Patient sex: M
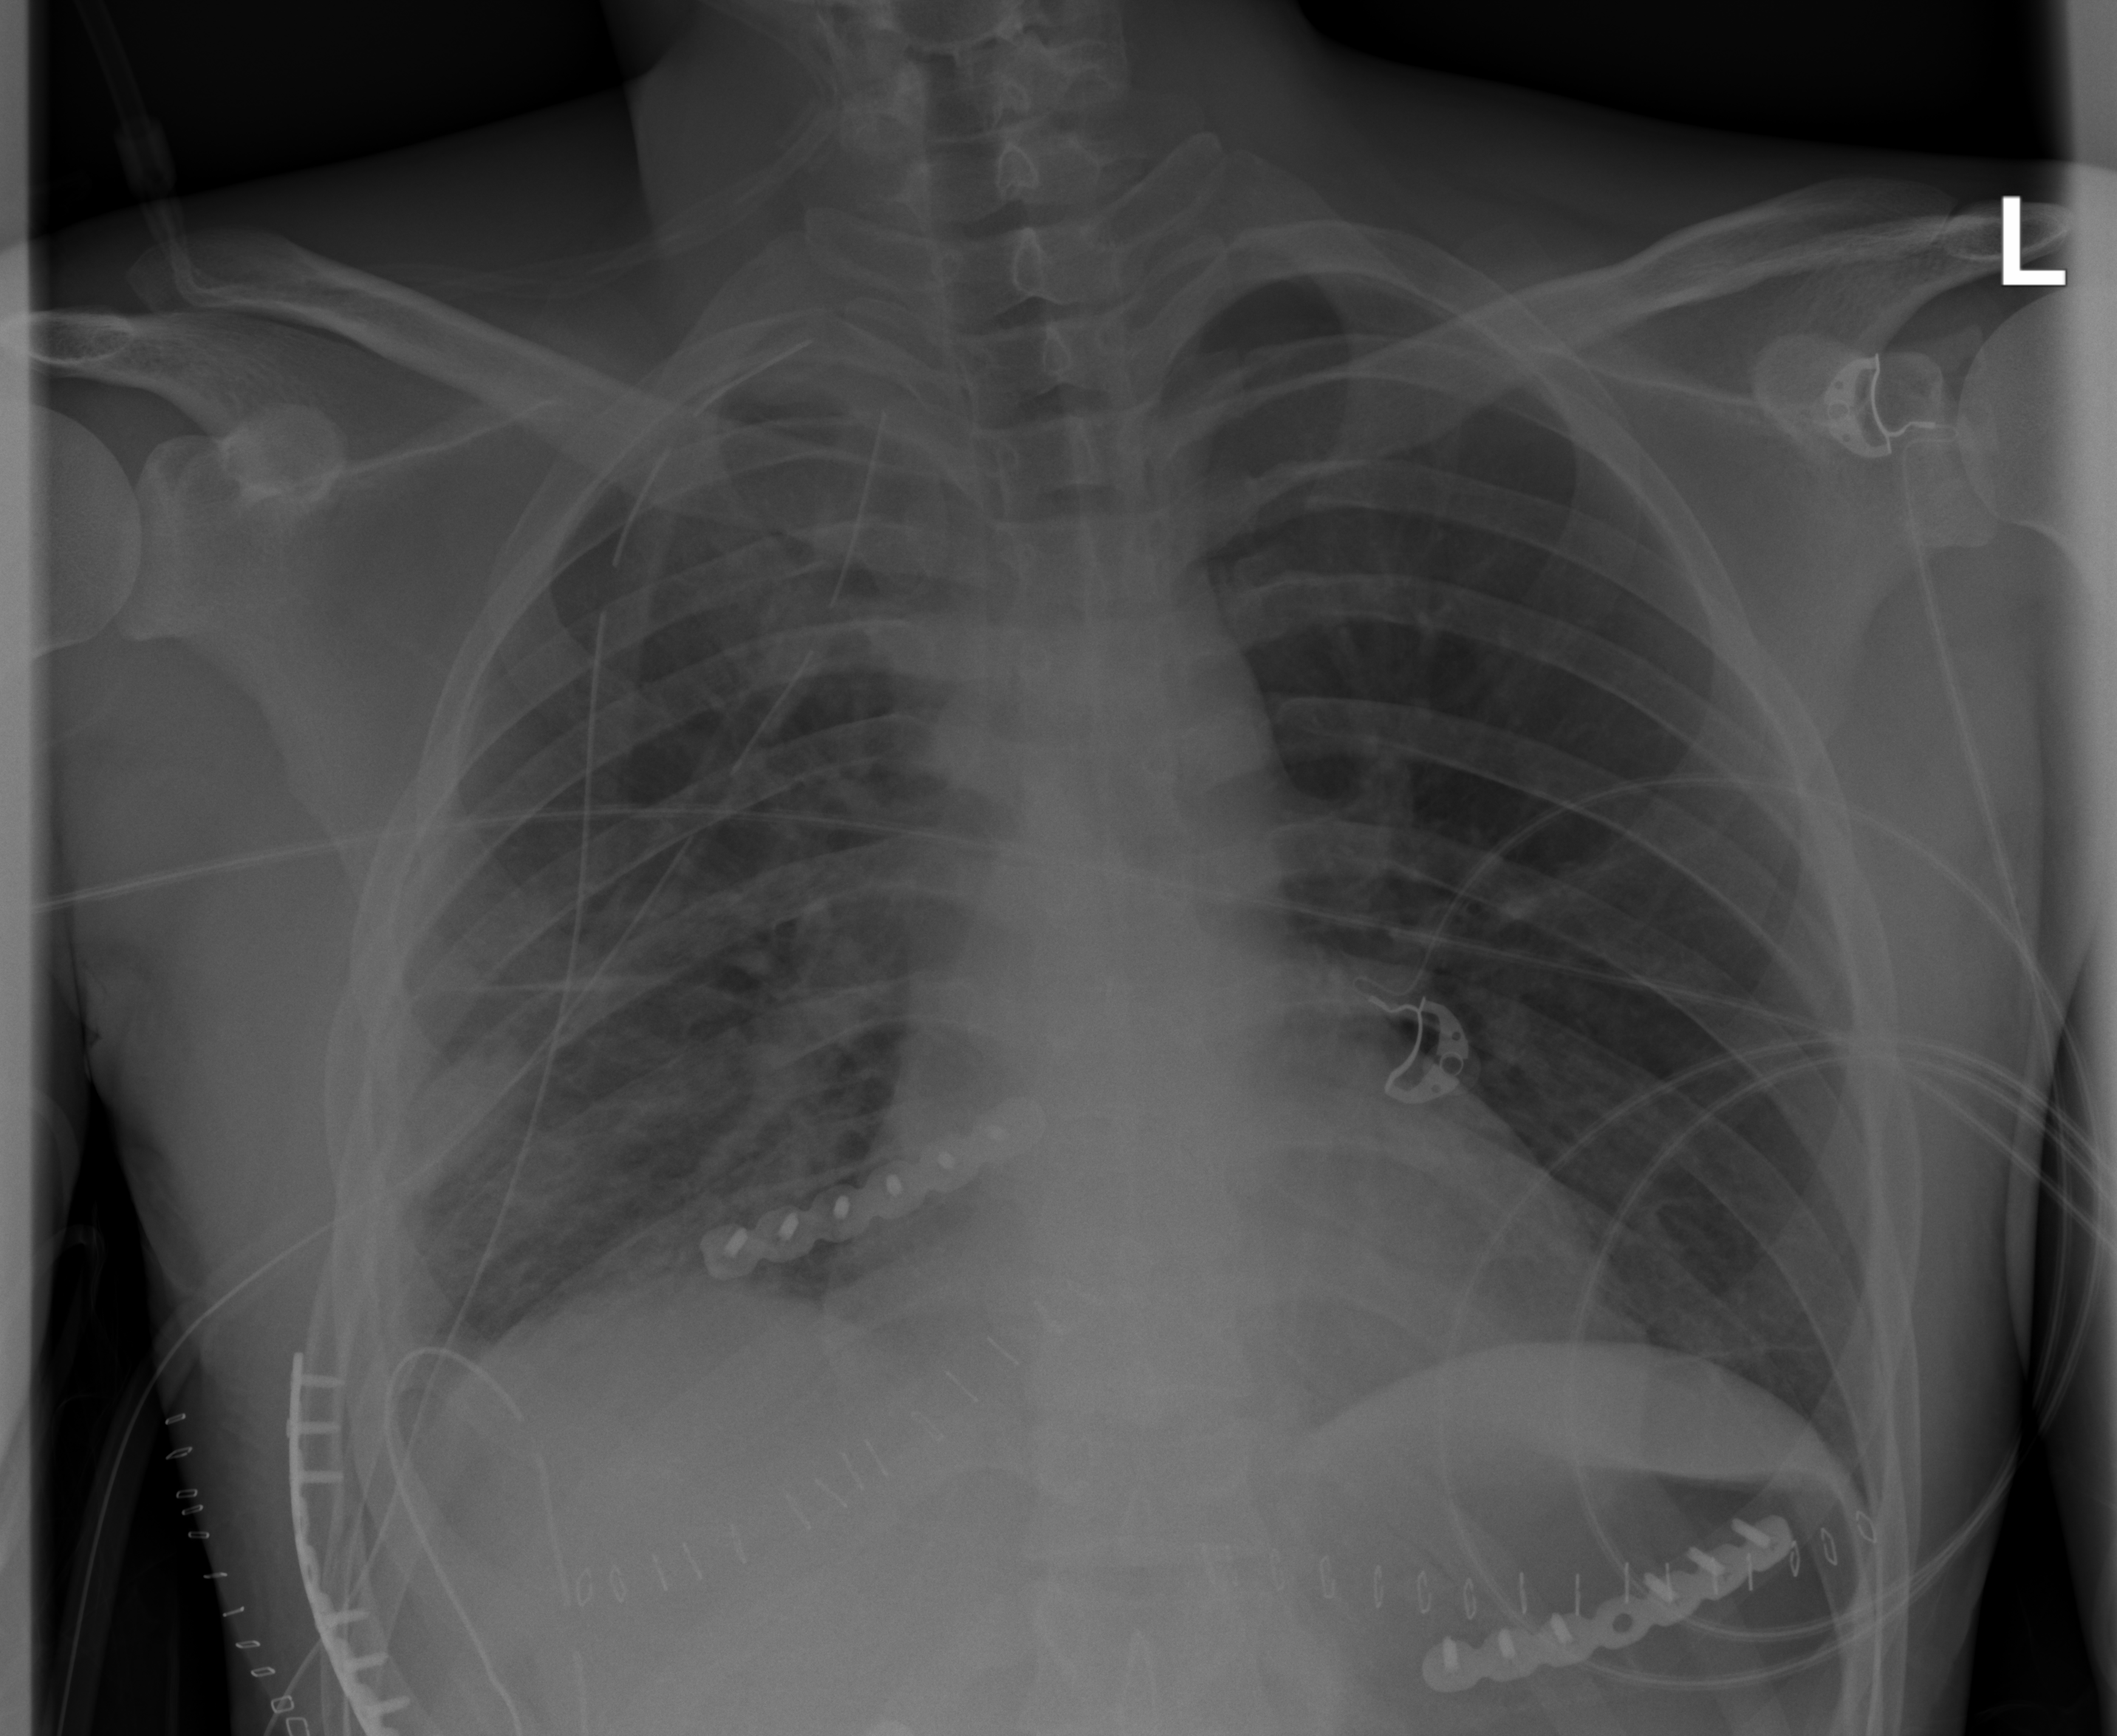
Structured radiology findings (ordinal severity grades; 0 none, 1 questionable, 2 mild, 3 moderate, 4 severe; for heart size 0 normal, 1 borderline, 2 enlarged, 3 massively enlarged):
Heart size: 0
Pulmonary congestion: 2
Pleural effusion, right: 0
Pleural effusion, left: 0
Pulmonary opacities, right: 2
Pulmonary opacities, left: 1
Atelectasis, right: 2
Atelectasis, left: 1